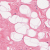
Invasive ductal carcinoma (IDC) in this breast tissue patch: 0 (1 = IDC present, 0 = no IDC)